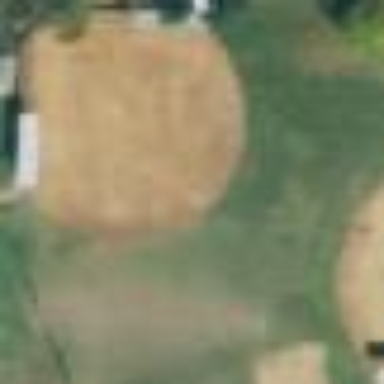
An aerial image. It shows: Baseball pitch for leisure land activities.